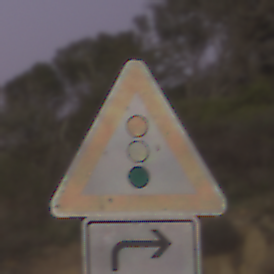
Verkehrszeichen: Lichtzeichenanlage
Zusatzzeichen unten: RichtungsangabeDurchPfeile5
Umgebung: Outdoor, RoadRail
Tageszeit: Dawn
Wetter: Clear
Licht: Natural
Jahreszeit: NotSpecified
Kontrast: LowContrast